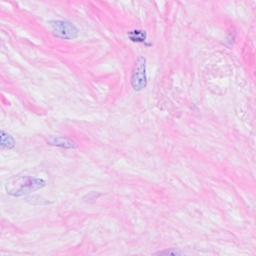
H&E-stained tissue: Breast